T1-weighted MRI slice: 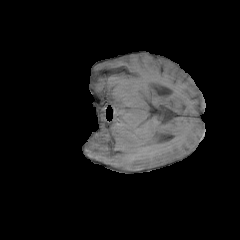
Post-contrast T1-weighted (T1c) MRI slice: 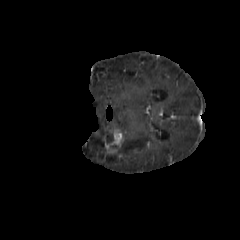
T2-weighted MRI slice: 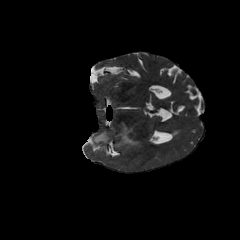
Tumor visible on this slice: yes